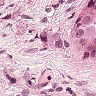
Metastatic tissue present: yes